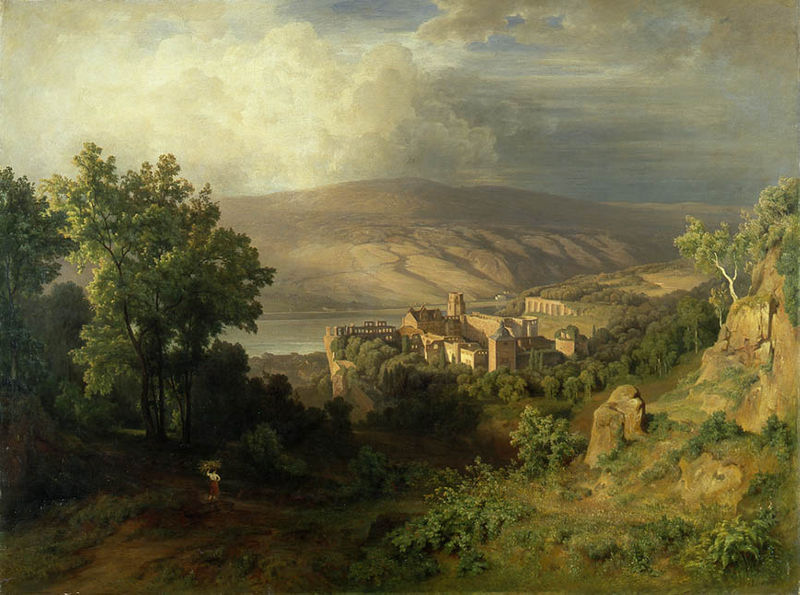
Titel: Blick auf Heidelberg
Künstler: Bernhard Fries
Standort: Karlsruhe
Institution: Staatliche Kunsthalle Karlsruhe
Schlagwörter: angriff, baum, berg, blau, blätter, felsen, gemälde, gewitter, himmel, mann, schatten, wasser, weiß, wolken, bäume, fluss, grün, landschaft, see, stadt, ufer, äste, abend, braun, fenster, frau, holz, licht, schwarz, stroh, dach, gebäude, gras, haus, schloss, weg, wiese, wolke, malerei, rock, mensch, stein, steine, tragen, öl, ast, birke, einsamkeit, erde, häuser, hügel, morgen, natur, strauch, weite, busch, büsche, einsam, gewässer, kirche, sonne, figur, klassizismus, person, pflanzen, tal, wald, arbeit, turm, ansicht, italien, studie, abhang, bäuerin, furchen, heu, last, reisig, berge, fels, gebirge, hang, dorf, dächer, mauer, idylle, romantik, staffage, wetter, weib, detail, woken, stimmung, abendstimmung, bauer, gestalt, zinnen, wei, ruine, vergänglichkeit, burg, kloster, türme, detailliert, idyllisch, wälder, entwurf, gemäuer, anwesen, romantisch, karg, wanderer, heidelberg, flusstal, odenwald, eiche, grüne, koch, baumstumpf, pulverturm, bäurin, winken, rhein, turme, wassser, walder, irland, neckar, donau, rheintal, holz sammeln, reisigbündel, klosterruine, heidelberger schloss, roter rock, 18. jahrhundert, arbeitern, vegehenr, buaer, wokne, holztragen, heiderlberger schluss, neckmar, landschaftsnmalerei, moseltal, wolken stimmung, fuine, jburg